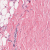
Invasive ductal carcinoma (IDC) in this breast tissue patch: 1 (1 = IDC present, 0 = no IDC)